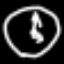
Label: clock